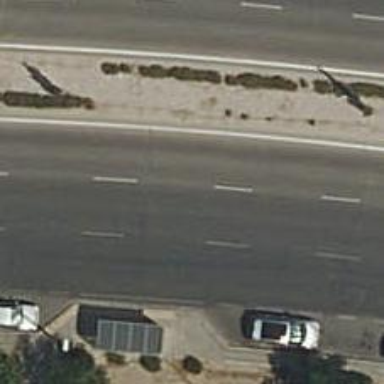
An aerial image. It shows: Public transport stop position.